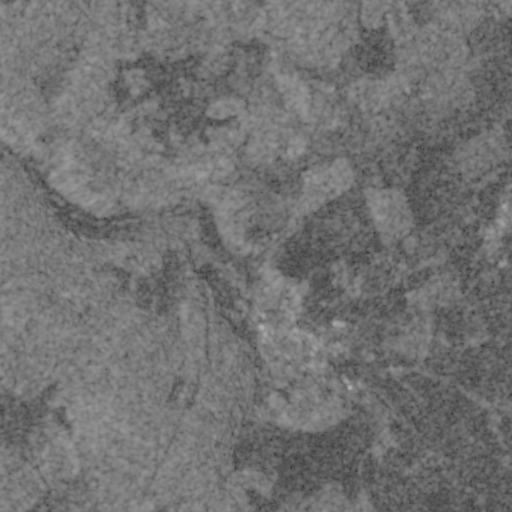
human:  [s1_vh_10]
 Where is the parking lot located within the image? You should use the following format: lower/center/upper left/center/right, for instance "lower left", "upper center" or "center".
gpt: The parking lot is located in the center right of the image.
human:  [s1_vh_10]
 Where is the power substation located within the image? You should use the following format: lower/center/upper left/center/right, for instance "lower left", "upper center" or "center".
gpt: The power substation is located in the lower right of the image.
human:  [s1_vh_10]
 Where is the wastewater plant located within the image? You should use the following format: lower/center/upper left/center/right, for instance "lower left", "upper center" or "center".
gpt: The wastewater plant is located in the center of the image.
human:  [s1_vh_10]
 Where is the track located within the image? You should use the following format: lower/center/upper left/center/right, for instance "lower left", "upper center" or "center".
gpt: There is no track in the image.

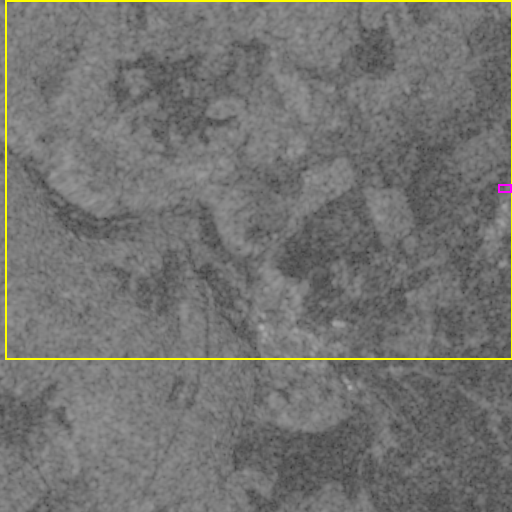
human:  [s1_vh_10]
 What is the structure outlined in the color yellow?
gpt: The structure outlined in yellow is a crop field.
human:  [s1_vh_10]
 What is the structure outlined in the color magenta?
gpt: The structure outlined in magenta is a park.
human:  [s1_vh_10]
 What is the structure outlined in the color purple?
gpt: There is no purple outline.